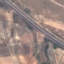
Land use / land cover class: Highway